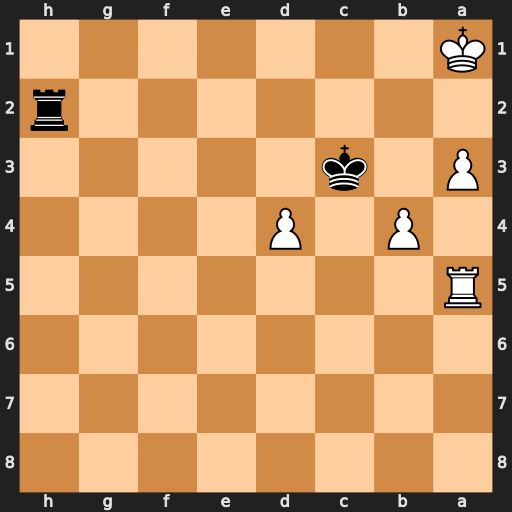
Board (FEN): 8/8/8/R7/1P1P4/P1k5/7r/K7
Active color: b
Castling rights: -
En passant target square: -
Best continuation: Kb3 Rc5 Rh1+ Rc1 Rxc1#